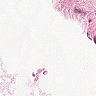
Metastatic tissue present: no